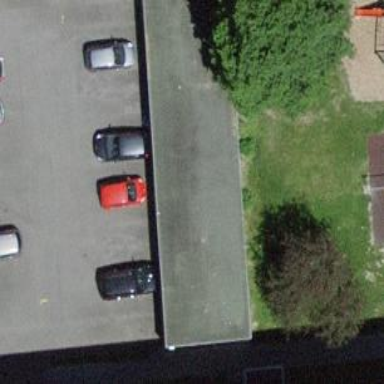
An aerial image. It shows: Garage with flat roof.